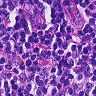
Metastatic tissue present: no